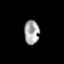
Tissue: prostate
Cell type: Myeloid cells
Senescence score: 0.347
Nuclear area (px): 357
Mean DAPI intensity: 165.42